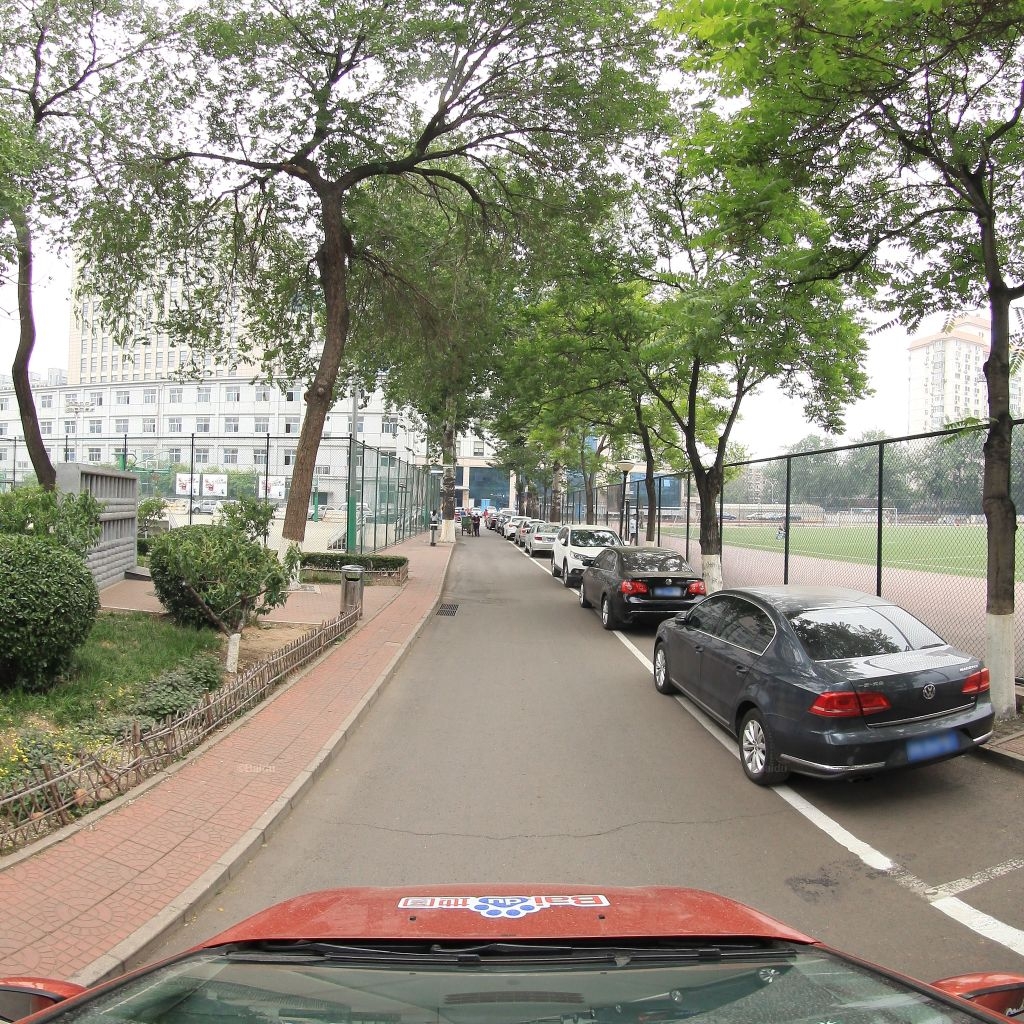
Region: Haidian
Road damage annotations: transverse crack, manhole cover